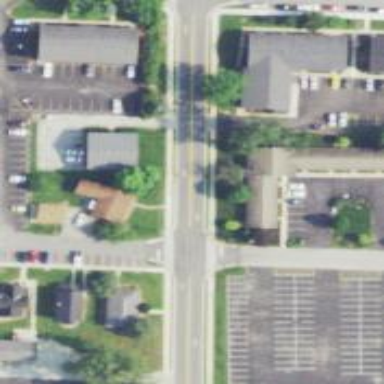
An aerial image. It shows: There is asphalt footway with crossing.